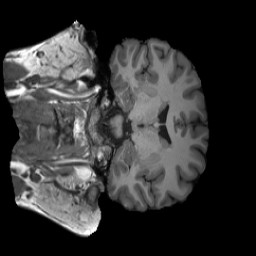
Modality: T1w
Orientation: coronal
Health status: healthy